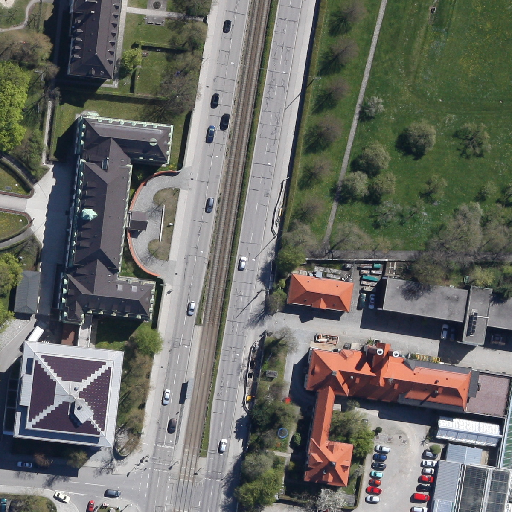
Referring expression: sidewalk along with tree